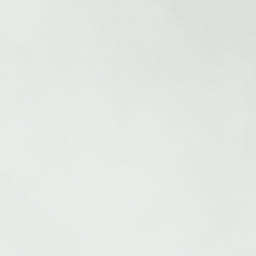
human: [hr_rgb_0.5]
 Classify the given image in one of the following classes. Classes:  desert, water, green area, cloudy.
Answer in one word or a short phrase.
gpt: cloudy